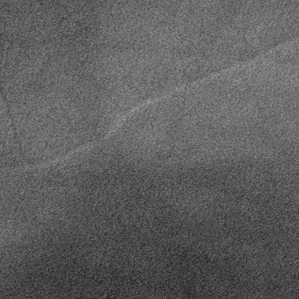
Label: frost